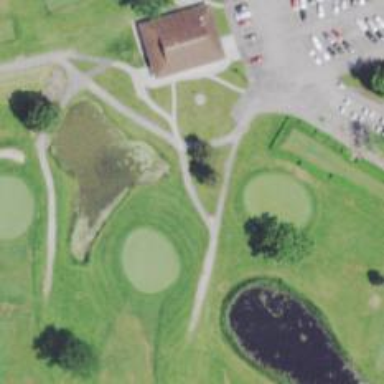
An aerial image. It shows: Path used for both walking and golf.